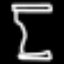
Label: hourglass